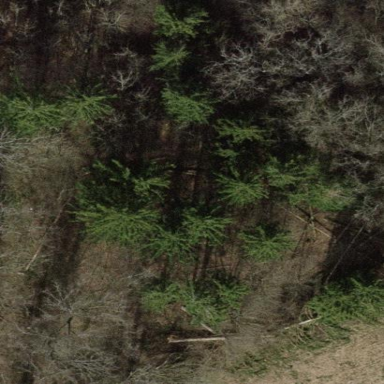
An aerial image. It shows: The plant has evergreen needle-leaved leaves.